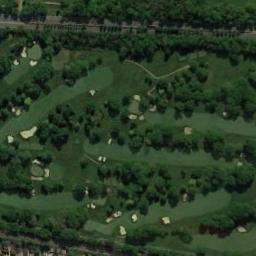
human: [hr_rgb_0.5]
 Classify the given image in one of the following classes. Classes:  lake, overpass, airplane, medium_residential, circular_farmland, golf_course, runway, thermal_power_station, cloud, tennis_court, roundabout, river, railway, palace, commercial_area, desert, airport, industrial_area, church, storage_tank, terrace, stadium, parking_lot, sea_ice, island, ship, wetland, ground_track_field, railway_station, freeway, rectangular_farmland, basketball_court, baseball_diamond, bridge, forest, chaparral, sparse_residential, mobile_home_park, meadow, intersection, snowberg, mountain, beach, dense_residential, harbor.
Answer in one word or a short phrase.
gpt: golf_course